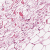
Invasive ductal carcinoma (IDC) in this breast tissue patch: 0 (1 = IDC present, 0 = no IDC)